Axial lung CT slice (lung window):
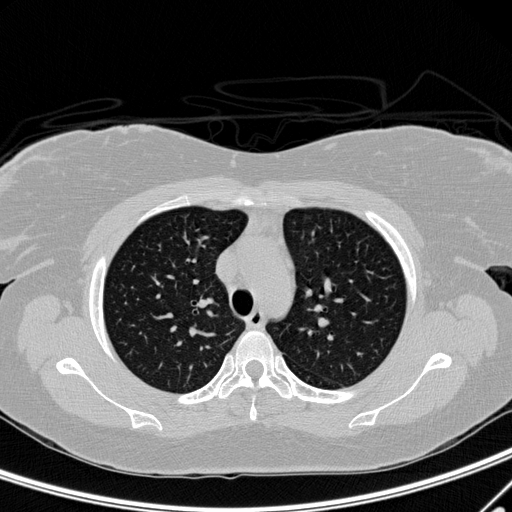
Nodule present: no